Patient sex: M
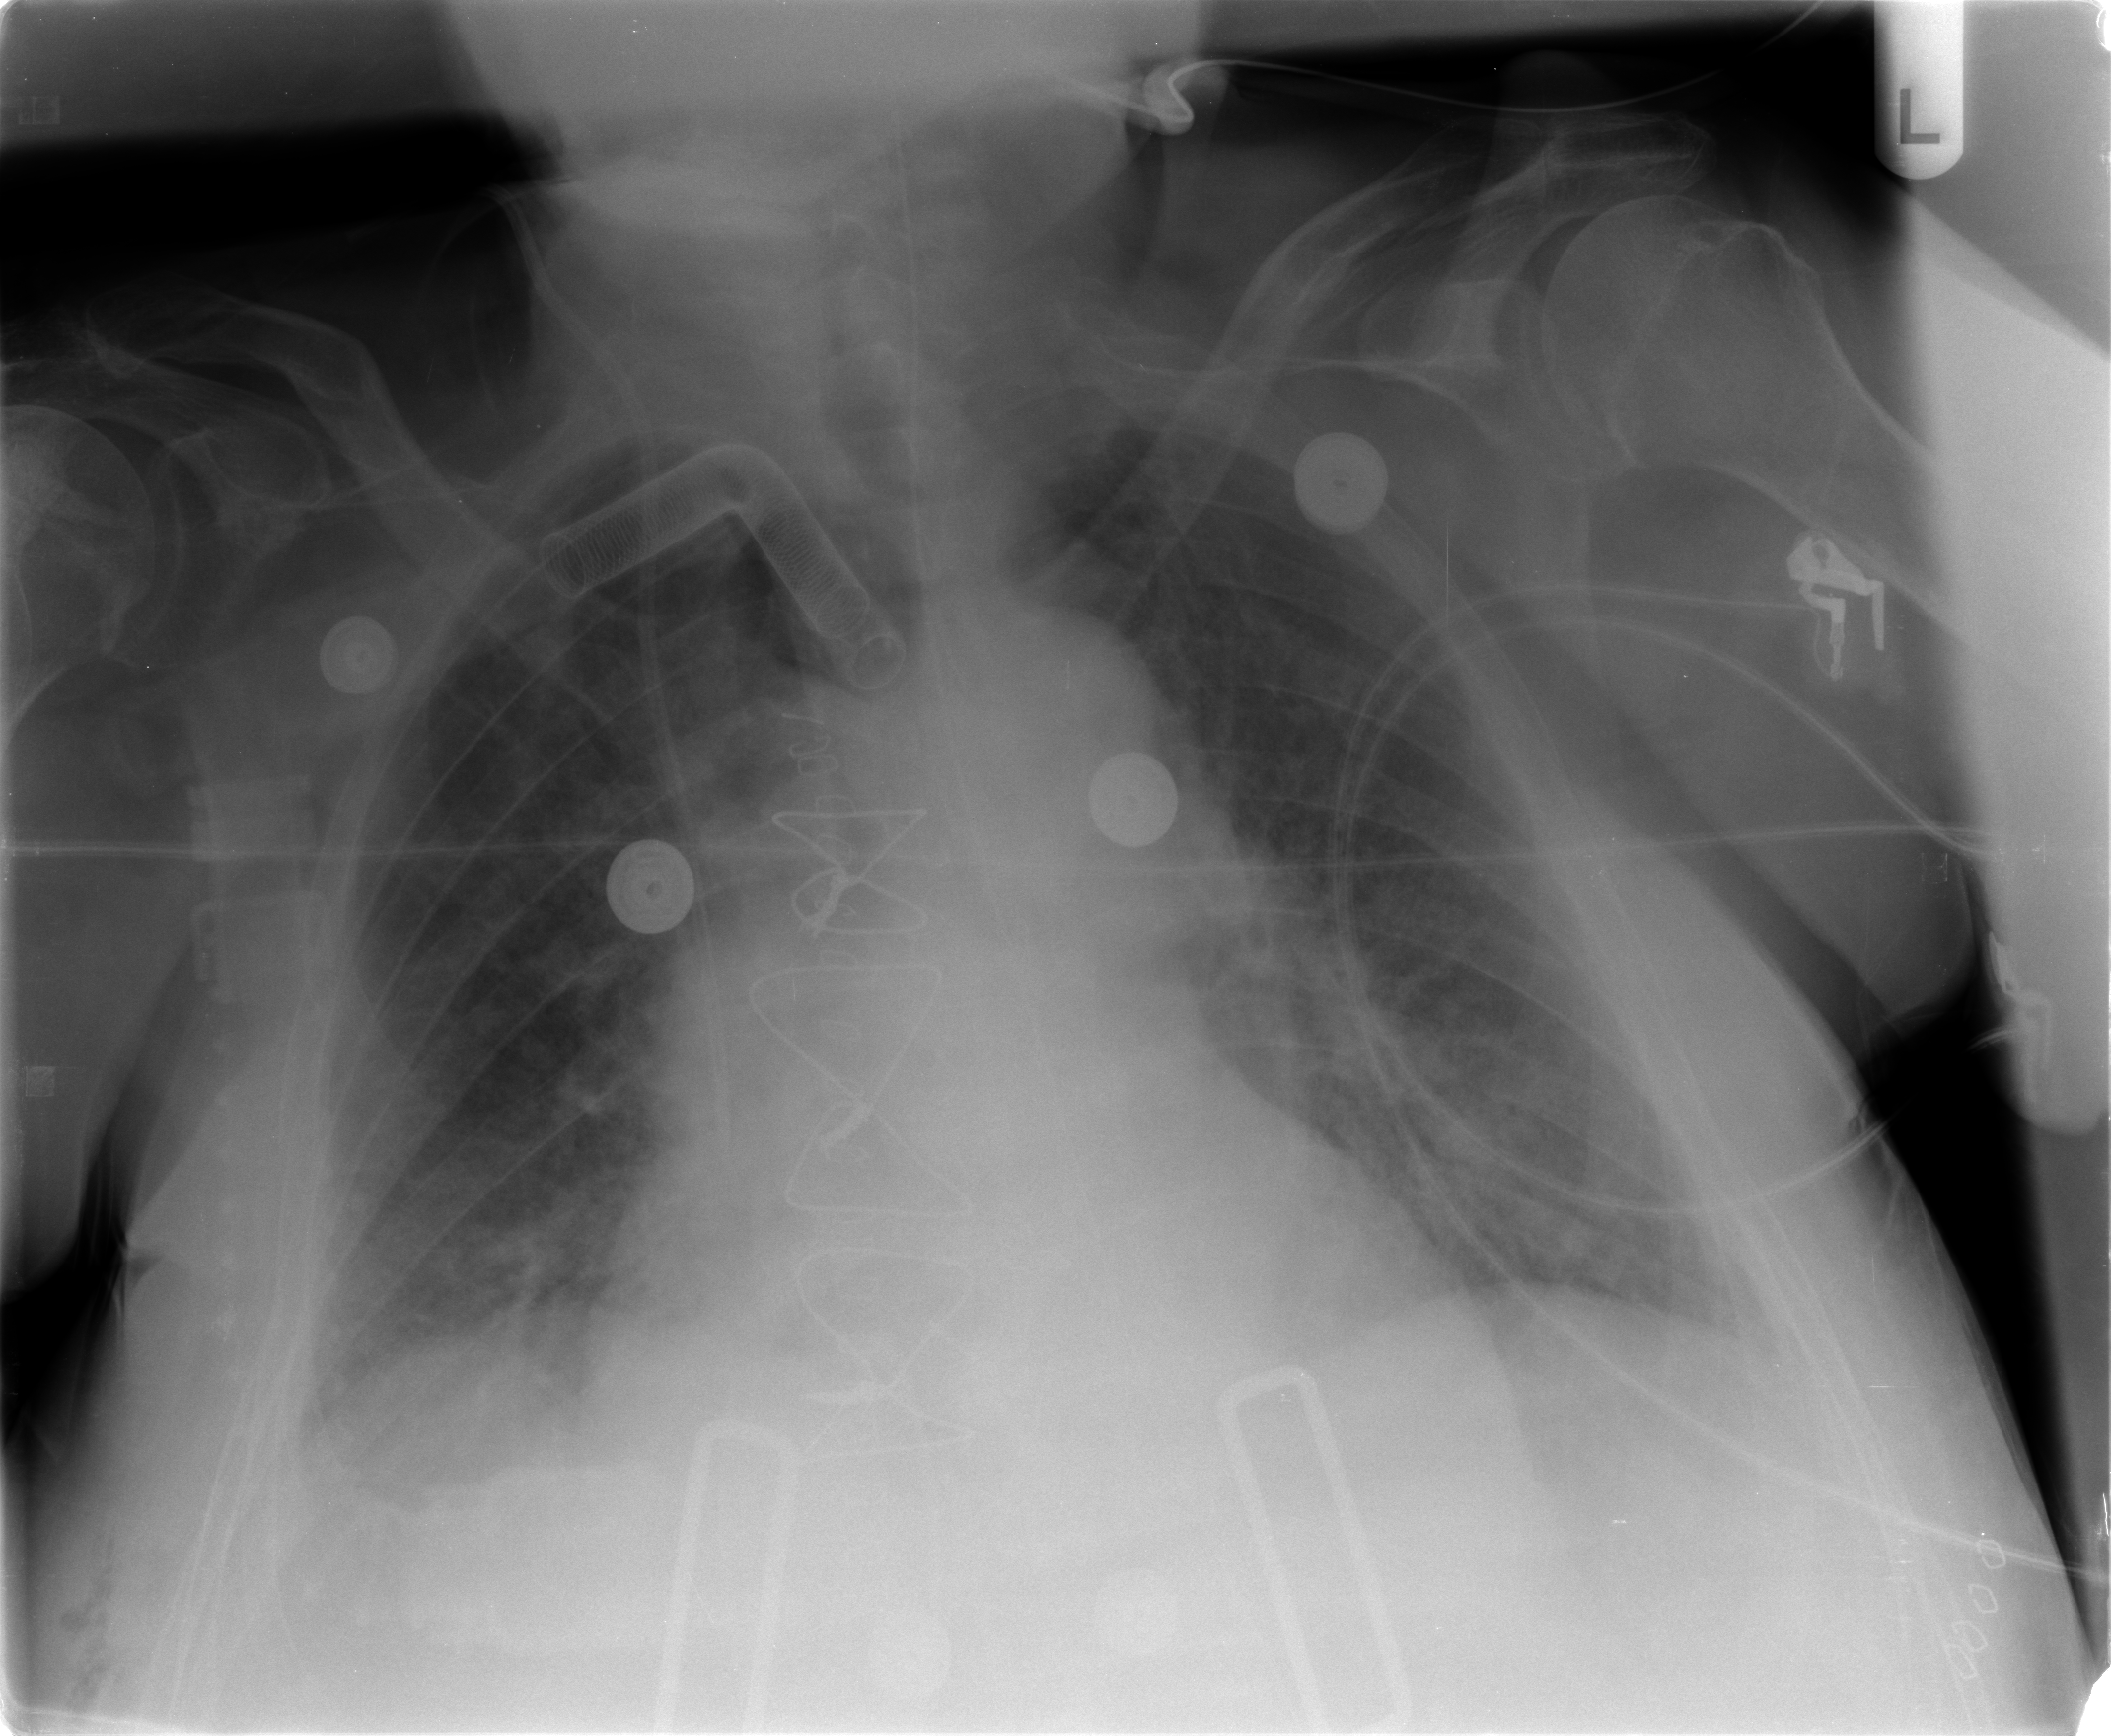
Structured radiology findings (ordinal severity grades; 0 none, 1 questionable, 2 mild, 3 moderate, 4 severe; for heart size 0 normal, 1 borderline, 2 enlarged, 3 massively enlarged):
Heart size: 2
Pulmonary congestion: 2
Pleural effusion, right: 2
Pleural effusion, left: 2
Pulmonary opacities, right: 0
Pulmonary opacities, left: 0
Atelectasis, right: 2
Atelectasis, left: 2